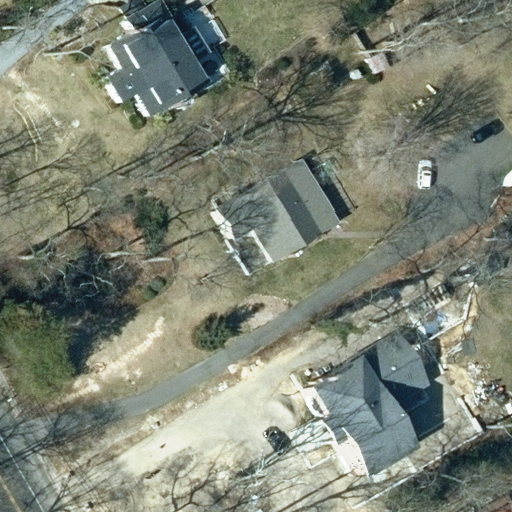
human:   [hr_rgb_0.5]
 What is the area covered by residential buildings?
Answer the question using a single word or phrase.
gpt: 1114m2

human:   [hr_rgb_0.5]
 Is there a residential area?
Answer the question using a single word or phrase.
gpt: yes

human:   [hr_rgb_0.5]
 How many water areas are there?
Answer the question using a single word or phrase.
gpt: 0

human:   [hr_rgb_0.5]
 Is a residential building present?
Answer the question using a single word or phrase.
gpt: yes

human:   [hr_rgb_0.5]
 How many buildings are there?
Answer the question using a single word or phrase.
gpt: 5

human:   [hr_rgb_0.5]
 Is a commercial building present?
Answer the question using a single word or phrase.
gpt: no

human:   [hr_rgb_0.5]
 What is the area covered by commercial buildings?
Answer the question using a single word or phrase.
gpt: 0m2

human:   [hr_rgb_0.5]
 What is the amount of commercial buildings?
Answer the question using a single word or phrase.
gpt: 0

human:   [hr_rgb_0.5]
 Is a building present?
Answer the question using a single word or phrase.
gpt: yes

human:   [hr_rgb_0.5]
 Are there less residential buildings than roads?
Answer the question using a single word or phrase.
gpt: no

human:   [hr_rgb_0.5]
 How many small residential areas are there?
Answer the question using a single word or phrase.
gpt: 0

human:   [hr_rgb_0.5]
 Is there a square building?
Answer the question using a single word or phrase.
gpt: no

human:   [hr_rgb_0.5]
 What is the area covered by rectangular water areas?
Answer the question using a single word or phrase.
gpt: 0m2

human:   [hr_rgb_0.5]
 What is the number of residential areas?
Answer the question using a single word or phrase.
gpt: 1

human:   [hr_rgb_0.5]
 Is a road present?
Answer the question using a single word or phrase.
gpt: yes

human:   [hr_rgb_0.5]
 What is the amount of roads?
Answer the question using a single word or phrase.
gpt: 1

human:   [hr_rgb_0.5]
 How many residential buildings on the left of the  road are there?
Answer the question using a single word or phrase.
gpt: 0

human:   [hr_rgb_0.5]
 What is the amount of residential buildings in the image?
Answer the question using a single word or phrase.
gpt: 4

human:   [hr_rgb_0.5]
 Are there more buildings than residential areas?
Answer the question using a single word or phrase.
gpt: yes

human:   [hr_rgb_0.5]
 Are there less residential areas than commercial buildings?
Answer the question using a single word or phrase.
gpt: no

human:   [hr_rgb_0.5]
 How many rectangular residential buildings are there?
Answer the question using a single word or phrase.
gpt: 1

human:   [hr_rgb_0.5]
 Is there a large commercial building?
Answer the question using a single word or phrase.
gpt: no

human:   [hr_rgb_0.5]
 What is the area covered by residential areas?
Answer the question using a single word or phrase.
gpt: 10637m2

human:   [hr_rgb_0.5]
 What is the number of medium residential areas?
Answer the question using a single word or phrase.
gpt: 0

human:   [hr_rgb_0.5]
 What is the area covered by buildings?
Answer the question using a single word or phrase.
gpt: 1137m2

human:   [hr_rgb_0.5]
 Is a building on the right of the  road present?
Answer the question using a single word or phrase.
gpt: yes

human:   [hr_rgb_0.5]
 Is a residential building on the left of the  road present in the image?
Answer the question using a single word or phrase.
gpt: no

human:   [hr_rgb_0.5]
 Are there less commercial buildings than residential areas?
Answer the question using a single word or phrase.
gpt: yes

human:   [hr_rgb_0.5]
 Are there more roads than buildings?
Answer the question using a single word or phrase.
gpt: no

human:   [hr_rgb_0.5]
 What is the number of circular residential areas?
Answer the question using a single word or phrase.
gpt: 0

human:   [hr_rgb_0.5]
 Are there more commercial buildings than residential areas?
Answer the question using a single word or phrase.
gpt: no

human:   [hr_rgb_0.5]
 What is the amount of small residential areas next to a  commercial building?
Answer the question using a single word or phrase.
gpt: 0

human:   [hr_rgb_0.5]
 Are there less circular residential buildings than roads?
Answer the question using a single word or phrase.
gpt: yes

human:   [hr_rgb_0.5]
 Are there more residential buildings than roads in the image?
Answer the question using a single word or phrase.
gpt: yes

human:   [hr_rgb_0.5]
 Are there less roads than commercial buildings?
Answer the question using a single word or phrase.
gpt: no

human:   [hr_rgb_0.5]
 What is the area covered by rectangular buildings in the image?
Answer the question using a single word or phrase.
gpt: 38m2

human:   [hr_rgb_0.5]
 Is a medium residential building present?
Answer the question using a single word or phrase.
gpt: yes

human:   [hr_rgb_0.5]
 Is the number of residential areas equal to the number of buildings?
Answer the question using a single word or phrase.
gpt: no

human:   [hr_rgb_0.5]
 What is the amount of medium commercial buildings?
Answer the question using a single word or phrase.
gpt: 0

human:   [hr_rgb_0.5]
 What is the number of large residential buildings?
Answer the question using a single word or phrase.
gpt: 0

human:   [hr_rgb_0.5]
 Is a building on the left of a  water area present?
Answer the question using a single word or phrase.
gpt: no

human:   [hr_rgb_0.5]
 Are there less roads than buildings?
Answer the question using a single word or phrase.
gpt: yes

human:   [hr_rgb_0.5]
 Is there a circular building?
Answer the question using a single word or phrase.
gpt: no

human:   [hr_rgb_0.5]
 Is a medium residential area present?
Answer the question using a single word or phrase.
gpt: no

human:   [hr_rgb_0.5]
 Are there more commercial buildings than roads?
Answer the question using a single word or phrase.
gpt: no

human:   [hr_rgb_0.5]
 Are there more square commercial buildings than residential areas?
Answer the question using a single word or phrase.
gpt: no

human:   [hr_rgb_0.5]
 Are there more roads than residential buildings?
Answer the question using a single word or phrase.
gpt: no

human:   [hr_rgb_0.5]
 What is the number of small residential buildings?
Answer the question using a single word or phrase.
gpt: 1

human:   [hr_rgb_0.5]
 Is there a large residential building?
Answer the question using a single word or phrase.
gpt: no

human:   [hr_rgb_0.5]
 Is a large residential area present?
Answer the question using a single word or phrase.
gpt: yes

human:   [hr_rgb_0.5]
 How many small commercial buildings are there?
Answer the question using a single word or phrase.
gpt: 0

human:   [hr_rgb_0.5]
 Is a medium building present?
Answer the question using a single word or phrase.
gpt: yes

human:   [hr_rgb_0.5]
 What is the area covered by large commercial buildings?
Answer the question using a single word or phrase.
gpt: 0m2

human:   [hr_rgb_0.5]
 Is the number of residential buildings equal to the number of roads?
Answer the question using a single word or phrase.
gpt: no

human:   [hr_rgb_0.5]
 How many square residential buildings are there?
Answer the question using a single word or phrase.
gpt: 0

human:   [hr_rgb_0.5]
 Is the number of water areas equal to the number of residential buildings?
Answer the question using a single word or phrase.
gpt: no

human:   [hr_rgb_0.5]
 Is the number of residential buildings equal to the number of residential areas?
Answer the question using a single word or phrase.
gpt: no

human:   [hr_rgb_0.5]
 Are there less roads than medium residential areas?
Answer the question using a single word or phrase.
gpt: no

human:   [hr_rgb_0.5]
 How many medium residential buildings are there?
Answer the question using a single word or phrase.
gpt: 3

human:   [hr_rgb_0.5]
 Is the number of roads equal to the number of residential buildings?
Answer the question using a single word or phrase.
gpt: no

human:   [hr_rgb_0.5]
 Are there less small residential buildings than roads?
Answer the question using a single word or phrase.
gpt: no

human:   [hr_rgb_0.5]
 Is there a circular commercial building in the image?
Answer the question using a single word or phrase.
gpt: no

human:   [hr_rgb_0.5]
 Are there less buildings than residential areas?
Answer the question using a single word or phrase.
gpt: no

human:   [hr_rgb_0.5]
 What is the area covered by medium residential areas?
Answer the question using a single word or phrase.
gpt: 0m2